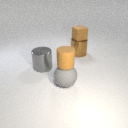
large brown metal cylinder behind large gray metal cylinder